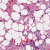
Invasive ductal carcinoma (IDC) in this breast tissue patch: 1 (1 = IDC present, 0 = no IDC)